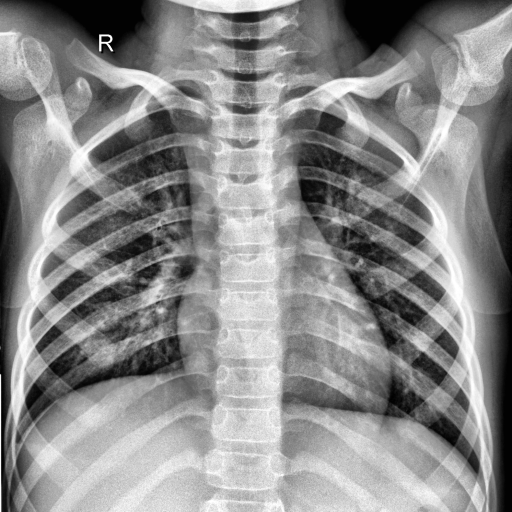
Finding: NORMAL